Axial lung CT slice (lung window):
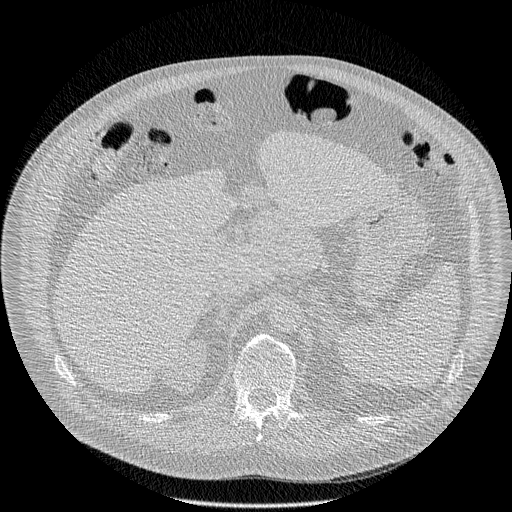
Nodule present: no